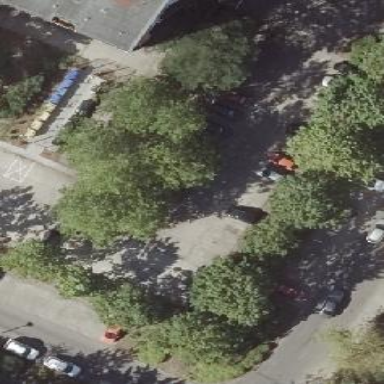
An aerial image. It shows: Street-side parking area.